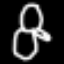
Label: donut